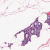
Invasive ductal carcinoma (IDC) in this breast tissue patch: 0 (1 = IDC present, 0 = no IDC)